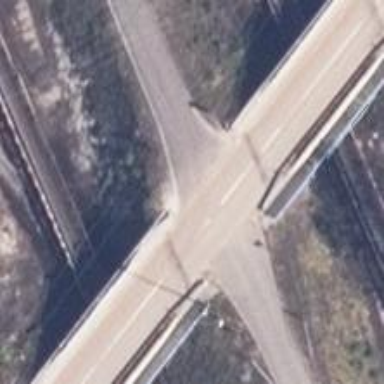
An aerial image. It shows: Service road on bridge designated as parking aisle.